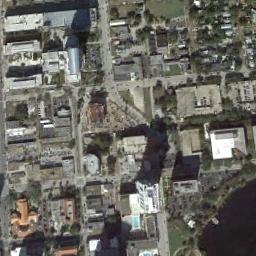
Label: commercial_area